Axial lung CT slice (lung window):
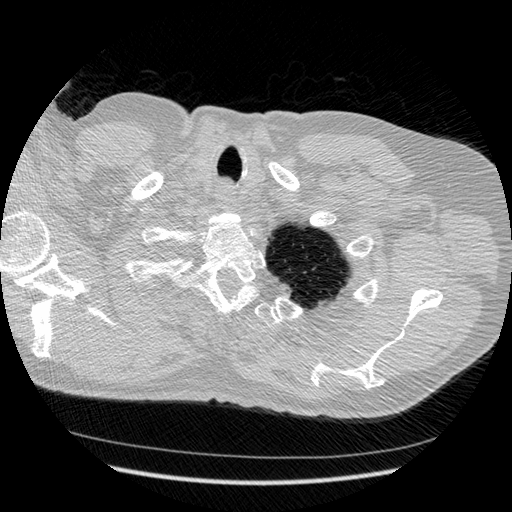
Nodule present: no